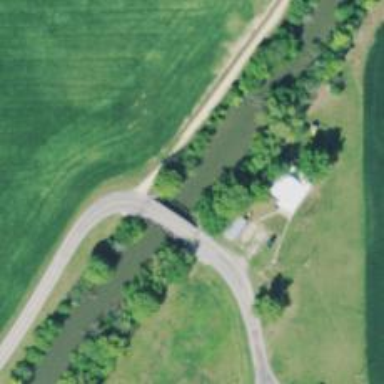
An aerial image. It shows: Residential road with bridge.